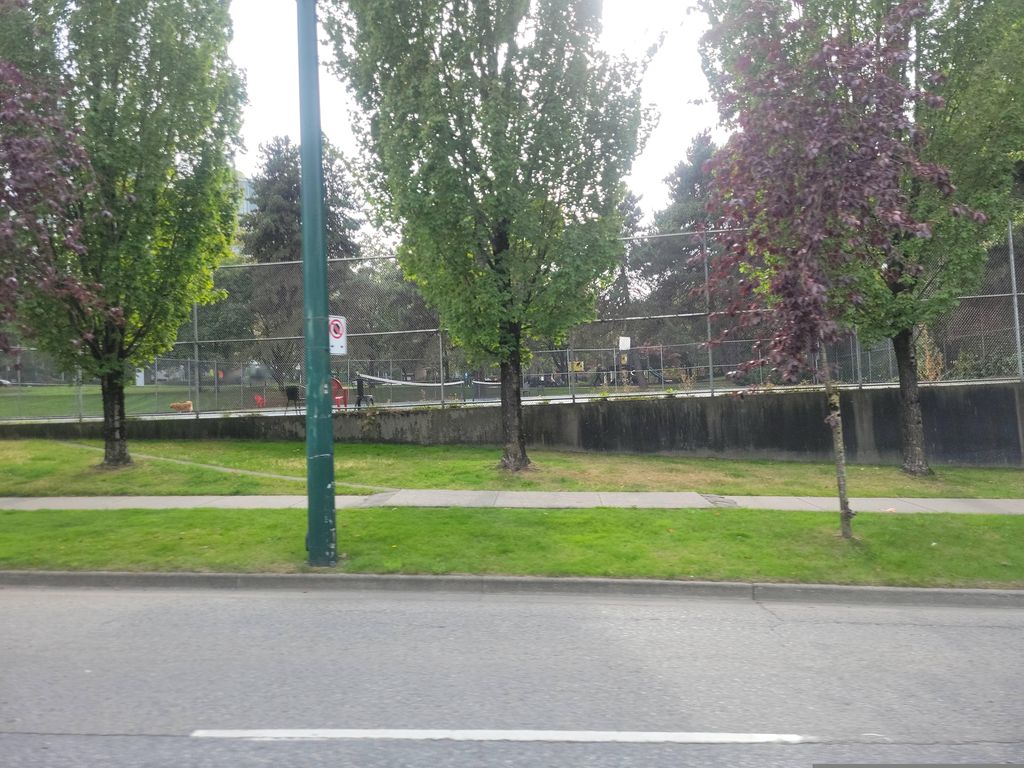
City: vancouver